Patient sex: M
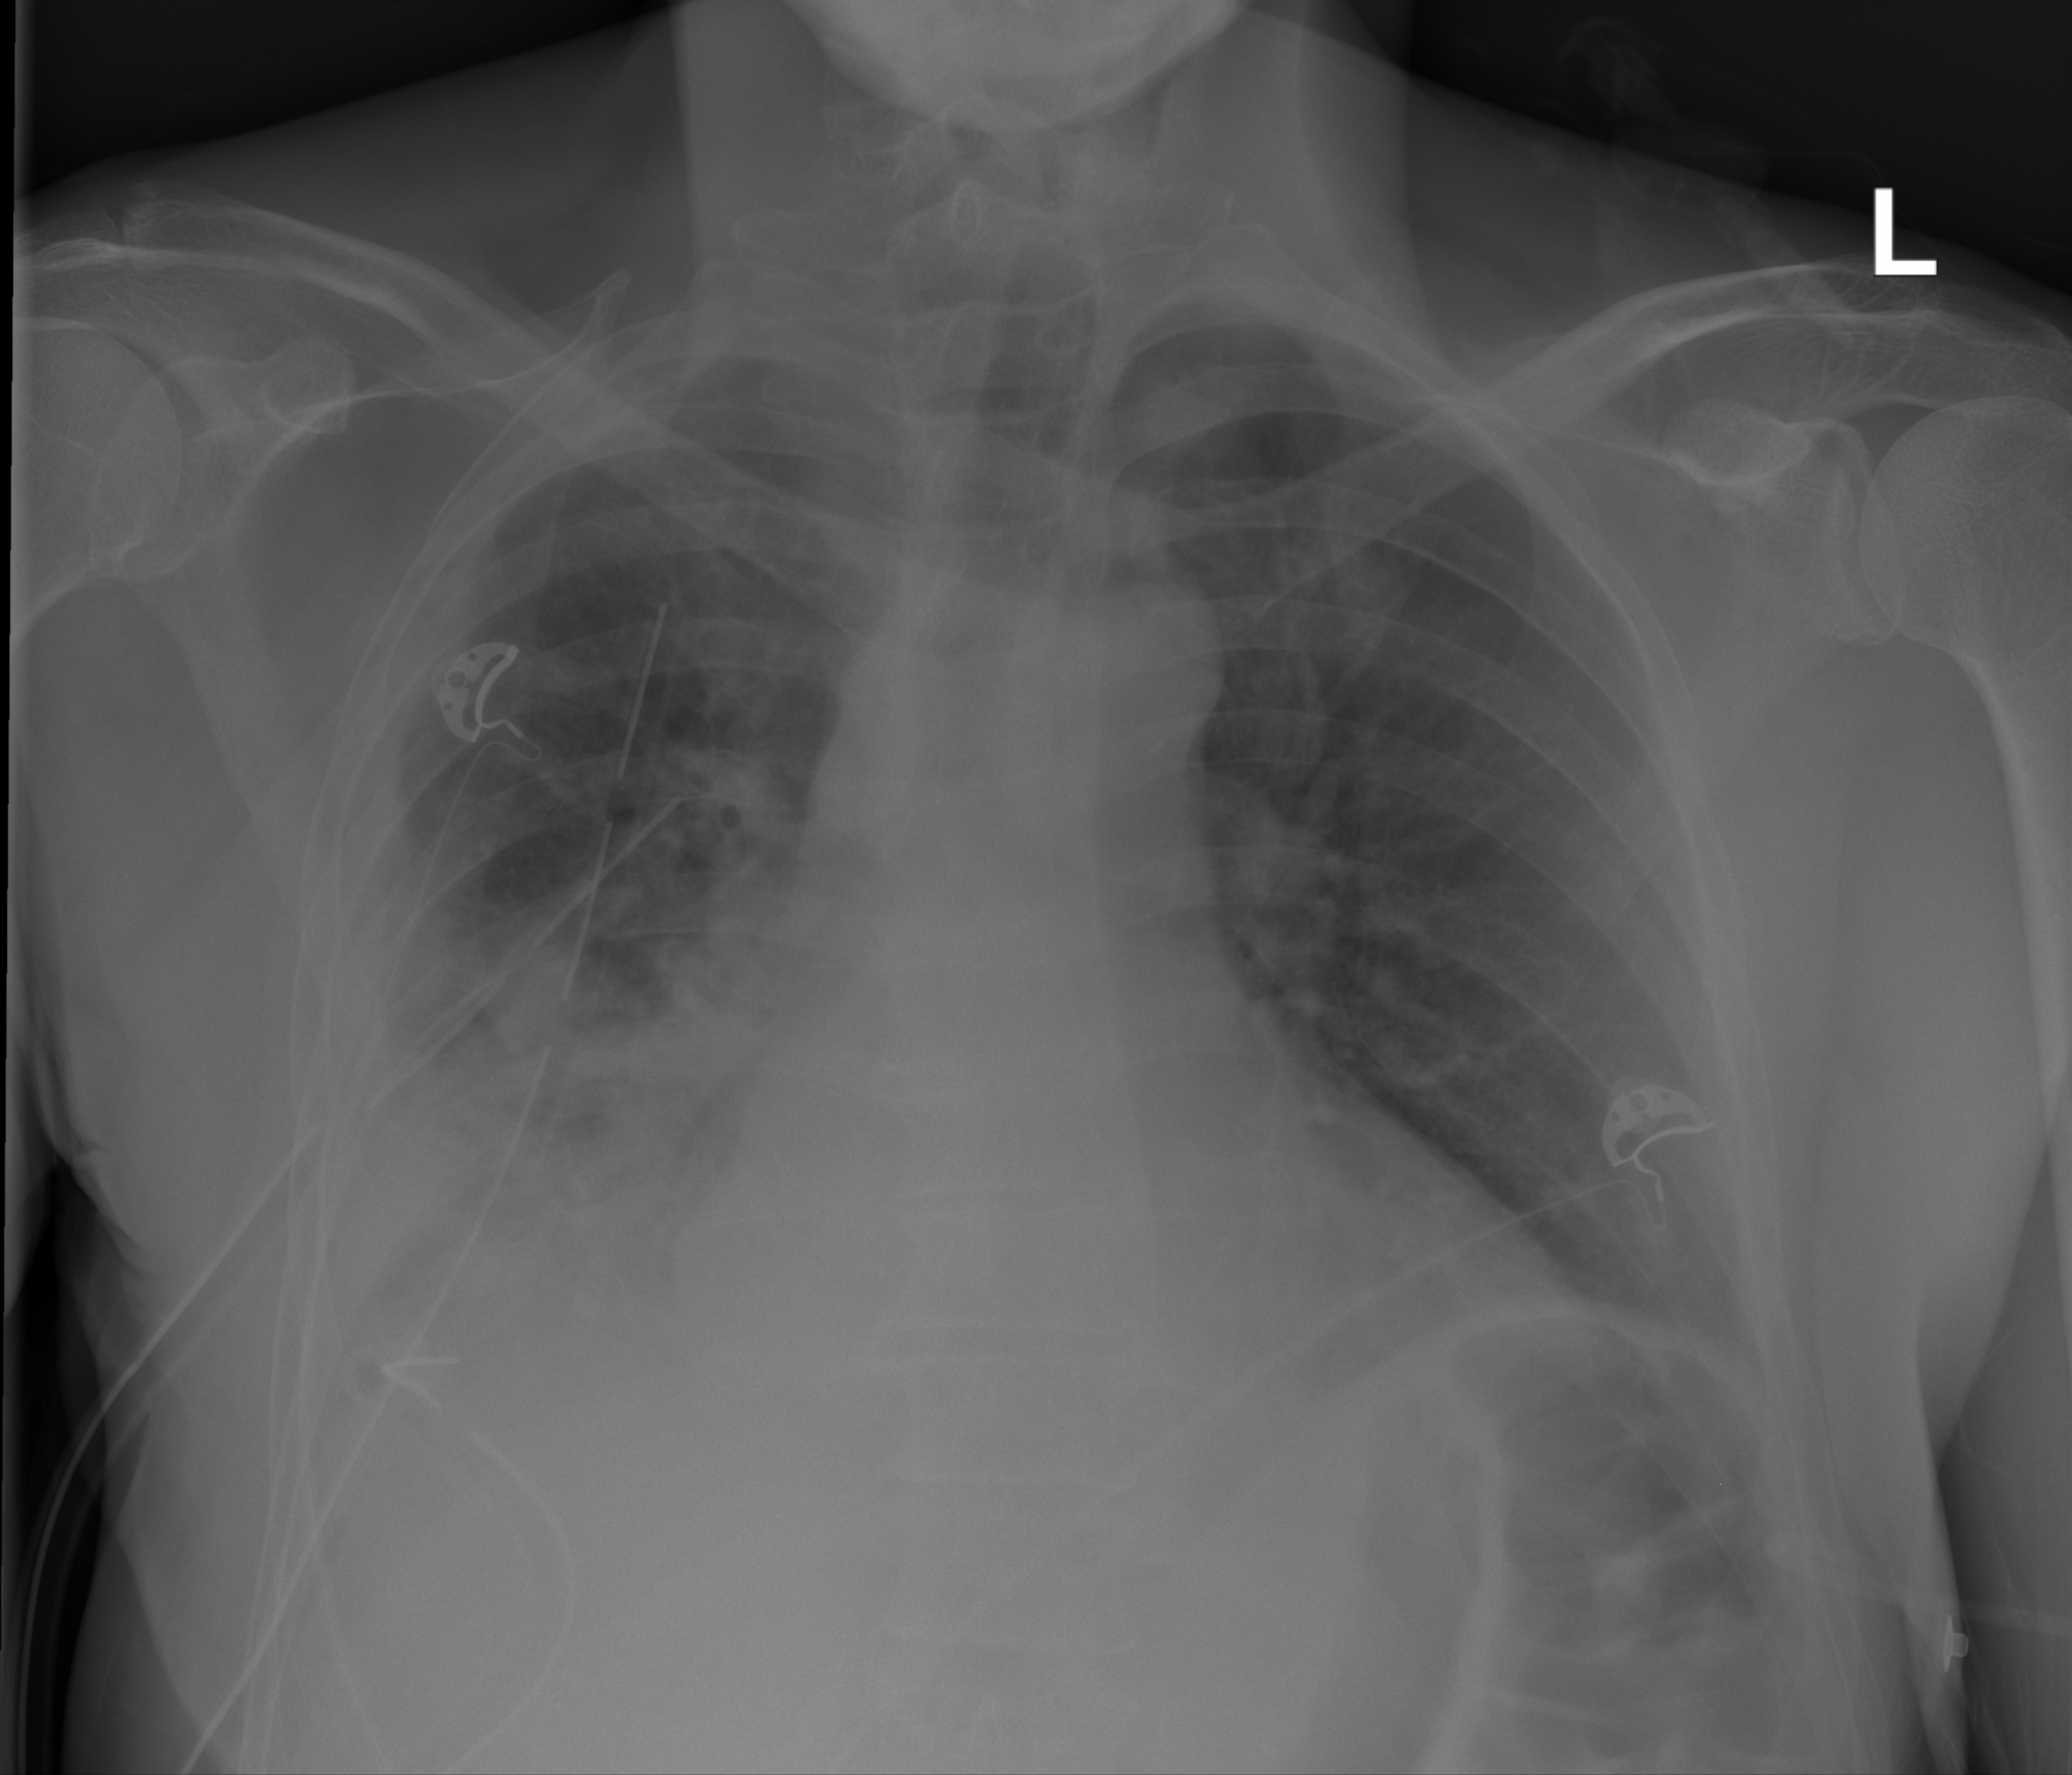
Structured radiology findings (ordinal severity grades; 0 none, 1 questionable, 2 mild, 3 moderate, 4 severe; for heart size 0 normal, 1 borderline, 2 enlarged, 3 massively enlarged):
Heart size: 1
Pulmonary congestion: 0
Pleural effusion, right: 3
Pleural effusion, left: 0
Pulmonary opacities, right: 3
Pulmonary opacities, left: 0
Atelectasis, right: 3
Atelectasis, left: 0